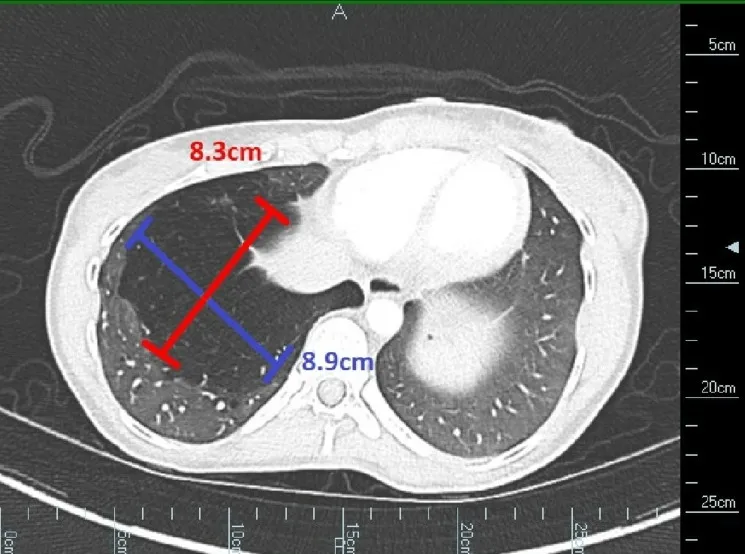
CTA of a 28-year-old female showing an 8.9 x 8.3 cm area of hyperlucency and decreased normal lung architecture in the right lower lobe. CTA: computed tomography angiogram.
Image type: radiology (ct)